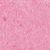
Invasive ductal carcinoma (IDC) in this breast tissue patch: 0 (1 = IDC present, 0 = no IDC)